Field crop: tomato
Growth stage: 2
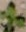
Species: solanum